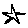
Label: star